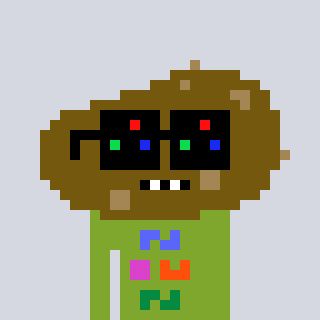
a pixel art character with square black sunglasses, a potato-shaped head and a slimegreen-colored body on a cool background